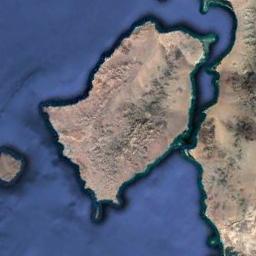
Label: island